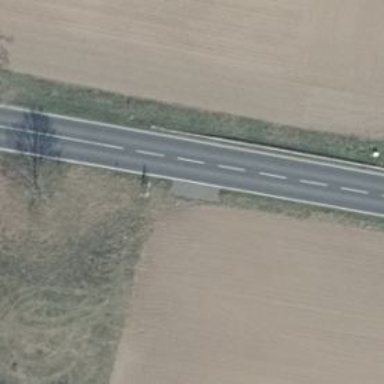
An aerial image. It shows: Asphalt road classified as primary highway.